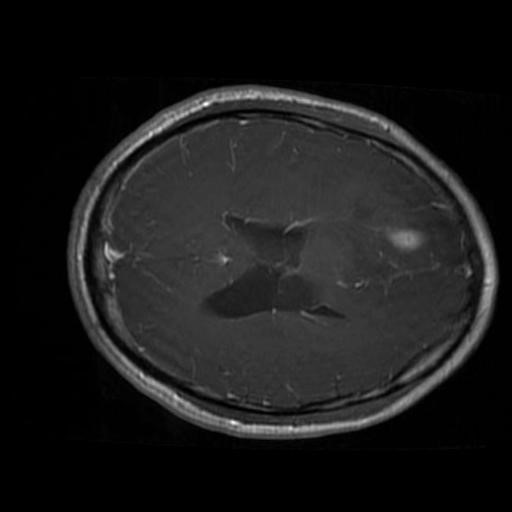
Label: brain_glioma